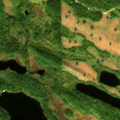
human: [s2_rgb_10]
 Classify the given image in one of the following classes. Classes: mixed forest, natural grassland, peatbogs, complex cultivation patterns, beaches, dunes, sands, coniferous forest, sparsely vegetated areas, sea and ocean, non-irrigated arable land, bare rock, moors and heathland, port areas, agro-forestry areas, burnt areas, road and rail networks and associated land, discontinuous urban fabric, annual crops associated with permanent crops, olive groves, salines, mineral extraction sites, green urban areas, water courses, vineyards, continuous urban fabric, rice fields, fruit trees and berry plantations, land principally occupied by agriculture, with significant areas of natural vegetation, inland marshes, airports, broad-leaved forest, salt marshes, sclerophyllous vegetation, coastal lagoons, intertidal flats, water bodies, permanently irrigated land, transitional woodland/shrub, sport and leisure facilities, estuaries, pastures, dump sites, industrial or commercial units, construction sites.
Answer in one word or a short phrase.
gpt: coniferous forest, mixed forest, transitional woodland/shrub, water bodies